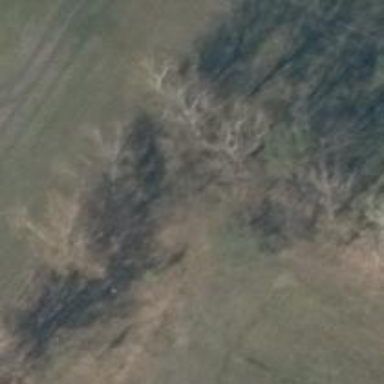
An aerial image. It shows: Row of deciduous broadleaved trees.